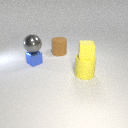
small blue metal cube in front of large brown rubber cylinder